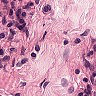
Metastatic tissue present: no